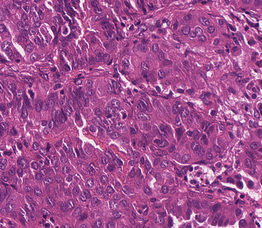
Tumor epithelial tissue: yes
Tumor-associated stroma tissue: yes
Normal tissue: no